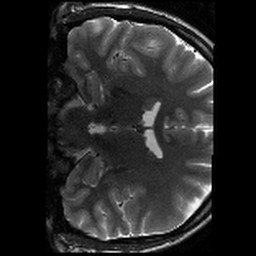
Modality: T2w
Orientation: coronal
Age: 21
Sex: female
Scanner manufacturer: siemens
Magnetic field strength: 3 T
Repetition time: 8.02 s
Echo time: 0.08 s